Current action and preconditions to check: trajectory_clear

Your task: For each precondition in the list above, predict whether it will hold at this action.

Consider the current scene as observed from the mobile robot's camera, and analyze the predicted future states of all dynamic agents (e.g., people, animals, vehicles, or any moving entities) within the NEXT SECOND.

IMPORTANT: Only answer "very likely" if you are absolutely certain—based on strong, clear evidence—that a dynamic agent will violate the precondition in the predicted future state. Do NOT answer "very likely" for unlikely, ambiguous, or low-probability risks.

Ask yourself for each precondition: Is there a high probability, with clear and convincing evidence, that the predicted future states of any dynamic agent will interfere with the predicted future state of the currently executing action within the NEXT SECOND, causing that precondition to fail?

Assess the risk level based on these predictions. Use "likely" or "very likely" if motions create a clear risk of interference.

Use "neutral" or "improbable" if agents are nearby but their predicted paths are clearly diverging or non-conflicting.

Failure Risk Categories: "very improbable", "improbable", "neutral", "likely", "very likely"

Answer Format: Output ONLY the probability_of_failure value from these categories: "very improbable", "improbable", "neutral", "likely", "very likely"

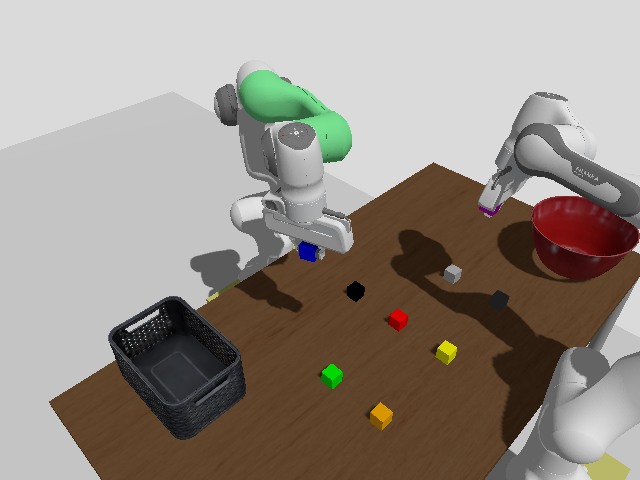

Answer: very improbable